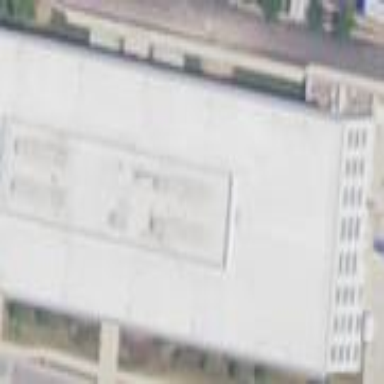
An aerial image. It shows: Hospital building.